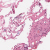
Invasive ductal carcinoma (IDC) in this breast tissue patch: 0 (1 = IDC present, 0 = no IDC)